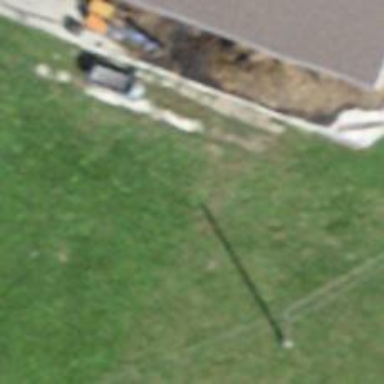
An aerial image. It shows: Minor power line.